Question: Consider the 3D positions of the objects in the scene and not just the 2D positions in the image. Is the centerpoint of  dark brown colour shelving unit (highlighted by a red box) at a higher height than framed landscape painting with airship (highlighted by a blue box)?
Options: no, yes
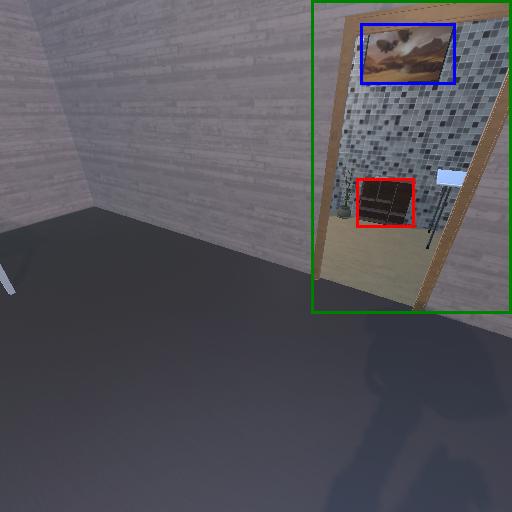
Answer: no